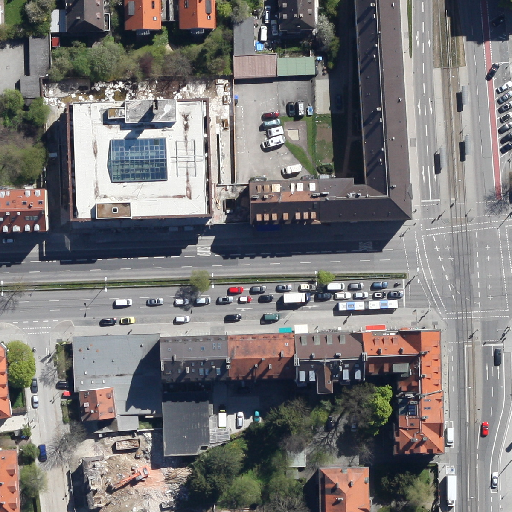
Referring expression: sidewalk along with tree